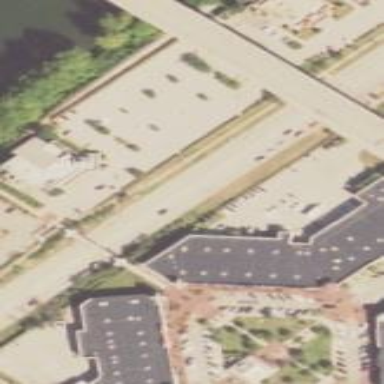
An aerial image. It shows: Commercial building.